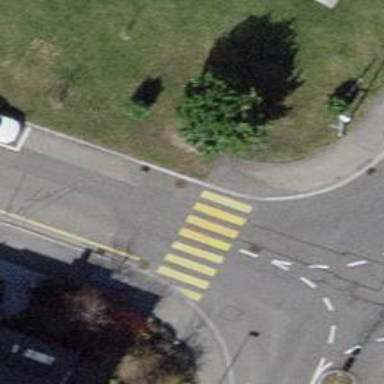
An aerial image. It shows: Marked road crossing.